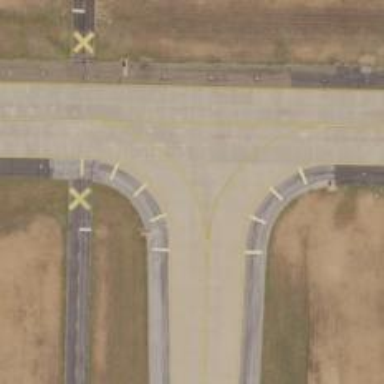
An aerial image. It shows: View of taxiway at the airport.